Question: I am using Drools 5.5.0, and I have a decision table, demonstrated below:

When I run the rules engine, I only ever insert one 'SecurityContext' and once 'JSONWrapper' at a time.
Based on this table alone, none of my rules ever get fired (however they all get evaluated). I believe this is because for the second condition, the cells are blank for each role/rule.
This is what I am trying to go for, in DRL:
'''
package com.acme.security.rules.widget;
import com.acme.test.RuleTableTest.SecurityContext;
import com.acme.test.RuleTableTest.JSONWrapper;
rule "widget_accessibility_store_manager"
when
$sc : SecurityContext()
$output : JSONWrapper()
eval($sc.hasRole("Store Manager"))
then
$output.setFeatureVisibility("feature1", "yes");
$output.setFeatureVisibility("feature2", "yes");
$output.setFeatureVisibility("feature3", "yes");
$output.setFeatureVisibility("feature4", "yes");
$output.setFeatureVisibility("feature5", "yes");
end
'''
This rule fires just fine.
I need this object so I can use it as an output in the action statements. I also am trying to leave the cells for each rule in the column blank for simplicity.
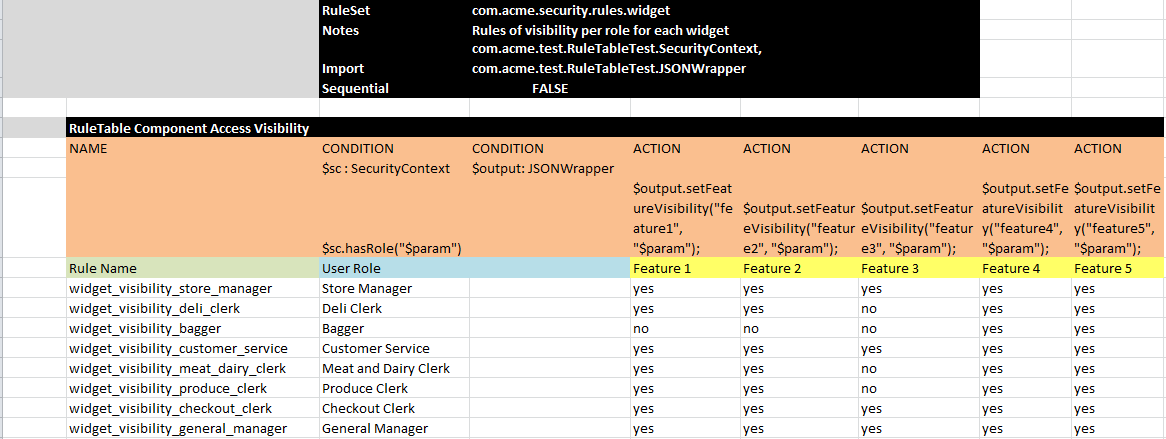
Answer: It would be more convenient to create the "output object" on the right and side, and you can insert it or pass it to a global collection.
The somewhat contrived workaround for including a condition for the mere presence of a fact looks like this:
'''
CONDITION
$output : JSONWrapper
/*$param*/
mark below to force inclusion
x
'''
Note that you can join cells vertically.